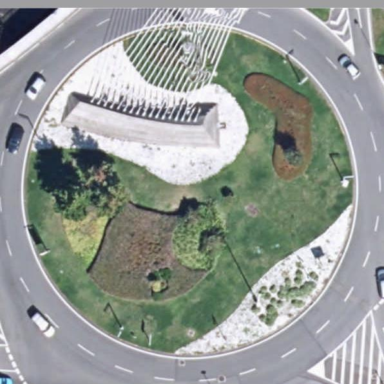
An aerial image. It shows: Primary highway with asphalt surface leading to roundabout.